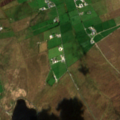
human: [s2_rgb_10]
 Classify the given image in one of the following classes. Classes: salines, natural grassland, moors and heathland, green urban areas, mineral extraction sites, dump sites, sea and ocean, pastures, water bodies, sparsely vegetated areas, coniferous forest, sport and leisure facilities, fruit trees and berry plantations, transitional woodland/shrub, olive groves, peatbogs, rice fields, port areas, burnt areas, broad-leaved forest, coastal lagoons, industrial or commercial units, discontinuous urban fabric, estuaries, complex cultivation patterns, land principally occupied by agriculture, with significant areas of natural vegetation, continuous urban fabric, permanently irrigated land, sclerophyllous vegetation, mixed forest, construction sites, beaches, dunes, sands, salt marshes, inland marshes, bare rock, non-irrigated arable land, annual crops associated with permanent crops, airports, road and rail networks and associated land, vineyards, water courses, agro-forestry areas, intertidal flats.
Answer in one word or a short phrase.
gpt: pastures, peatbogs, water bodies